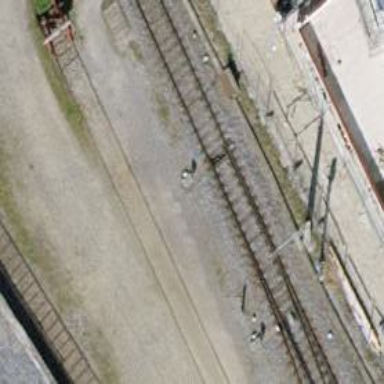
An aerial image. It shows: Railway switch.